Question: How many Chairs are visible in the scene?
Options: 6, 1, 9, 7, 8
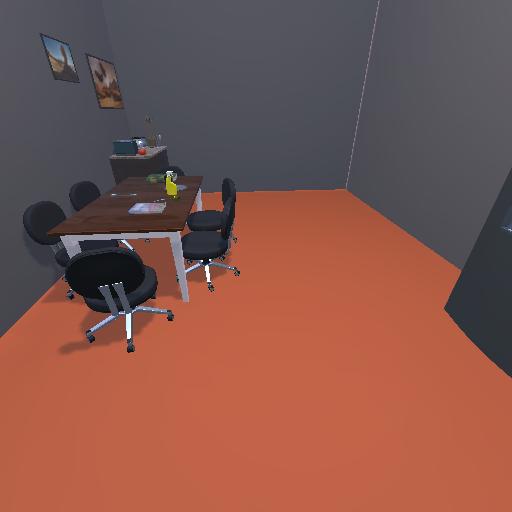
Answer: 6